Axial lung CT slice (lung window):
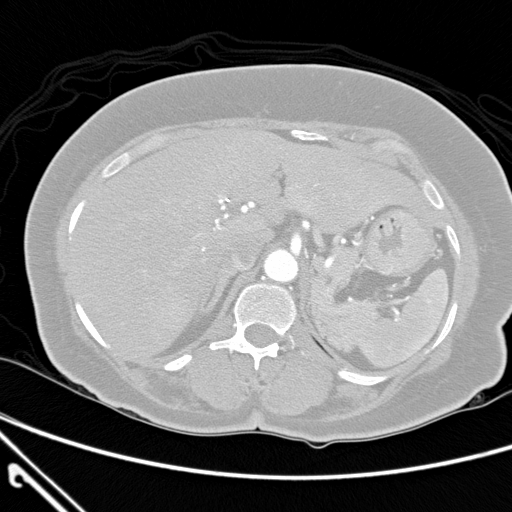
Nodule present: no